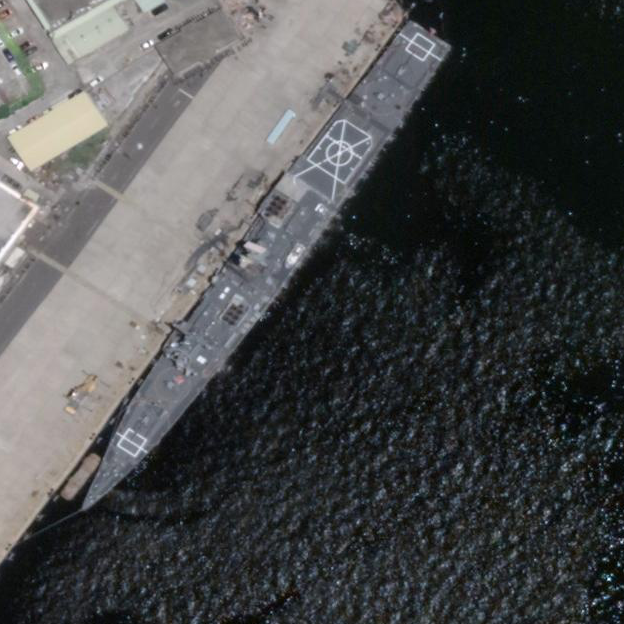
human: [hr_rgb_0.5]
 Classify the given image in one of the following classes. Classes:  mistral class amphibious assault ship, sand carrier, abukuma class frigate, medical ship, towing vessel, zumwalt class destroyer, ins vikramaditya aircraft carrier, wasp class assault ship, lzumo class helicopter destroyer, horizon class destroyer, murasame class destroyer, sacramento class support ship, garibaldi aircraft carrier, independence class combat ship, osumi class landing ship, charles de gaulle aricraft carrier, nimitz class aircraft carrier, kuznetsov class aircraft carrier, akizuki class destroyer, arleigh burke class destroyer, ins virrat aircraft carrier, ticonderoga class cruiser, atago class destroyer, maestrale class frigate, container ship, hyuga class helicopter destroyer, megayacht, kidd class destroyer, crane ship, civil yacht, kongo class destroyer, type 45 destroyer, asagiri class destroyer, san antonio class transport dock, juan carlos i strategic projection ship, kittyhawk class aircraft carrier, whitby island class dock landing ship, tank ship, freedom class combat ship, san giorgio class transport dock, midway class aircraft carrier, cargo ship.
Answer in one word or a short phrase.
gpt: Kidd class destroyer